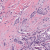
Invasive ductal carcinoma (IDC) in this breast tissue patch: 1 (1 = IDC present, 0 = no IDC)